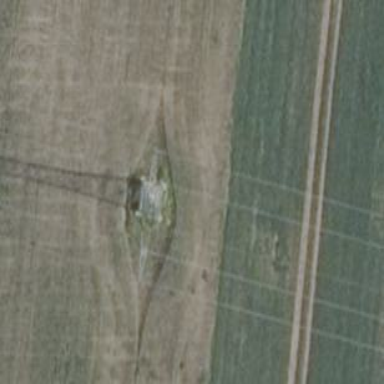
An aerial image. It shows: Power tower.